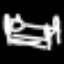
Label: bed